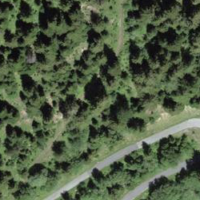
EUNIS habitat code: 43
Species observed at this site:
Pyrrhula pyrrhula